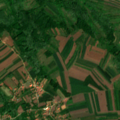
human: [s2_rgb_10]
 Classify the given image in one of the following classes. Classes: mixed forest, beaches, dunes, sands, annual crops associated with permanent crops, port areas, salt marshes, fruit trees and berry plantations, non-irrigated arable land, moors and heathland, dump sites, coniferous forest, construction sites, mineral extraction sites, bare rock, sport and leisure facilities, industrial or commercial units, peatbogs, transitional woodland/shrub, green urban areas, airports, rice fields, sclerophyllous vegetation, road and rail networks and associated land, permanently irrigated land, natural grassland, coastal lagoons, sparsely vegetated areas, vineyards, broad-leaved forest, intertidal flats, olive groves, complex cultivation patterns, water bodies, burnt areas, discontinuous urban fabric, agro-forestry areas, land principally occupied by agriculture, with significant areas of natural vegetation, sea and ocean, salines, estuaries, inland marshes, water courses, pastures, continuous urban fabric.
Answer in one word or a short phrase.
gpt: discontinuous urban fabric, non-irrigated arable land, complex cultivation patterns, land principally occupied by agriculture, with significant areas of natural vegetation, broad-leaved forest, transitional woodland/shrub